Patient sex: M
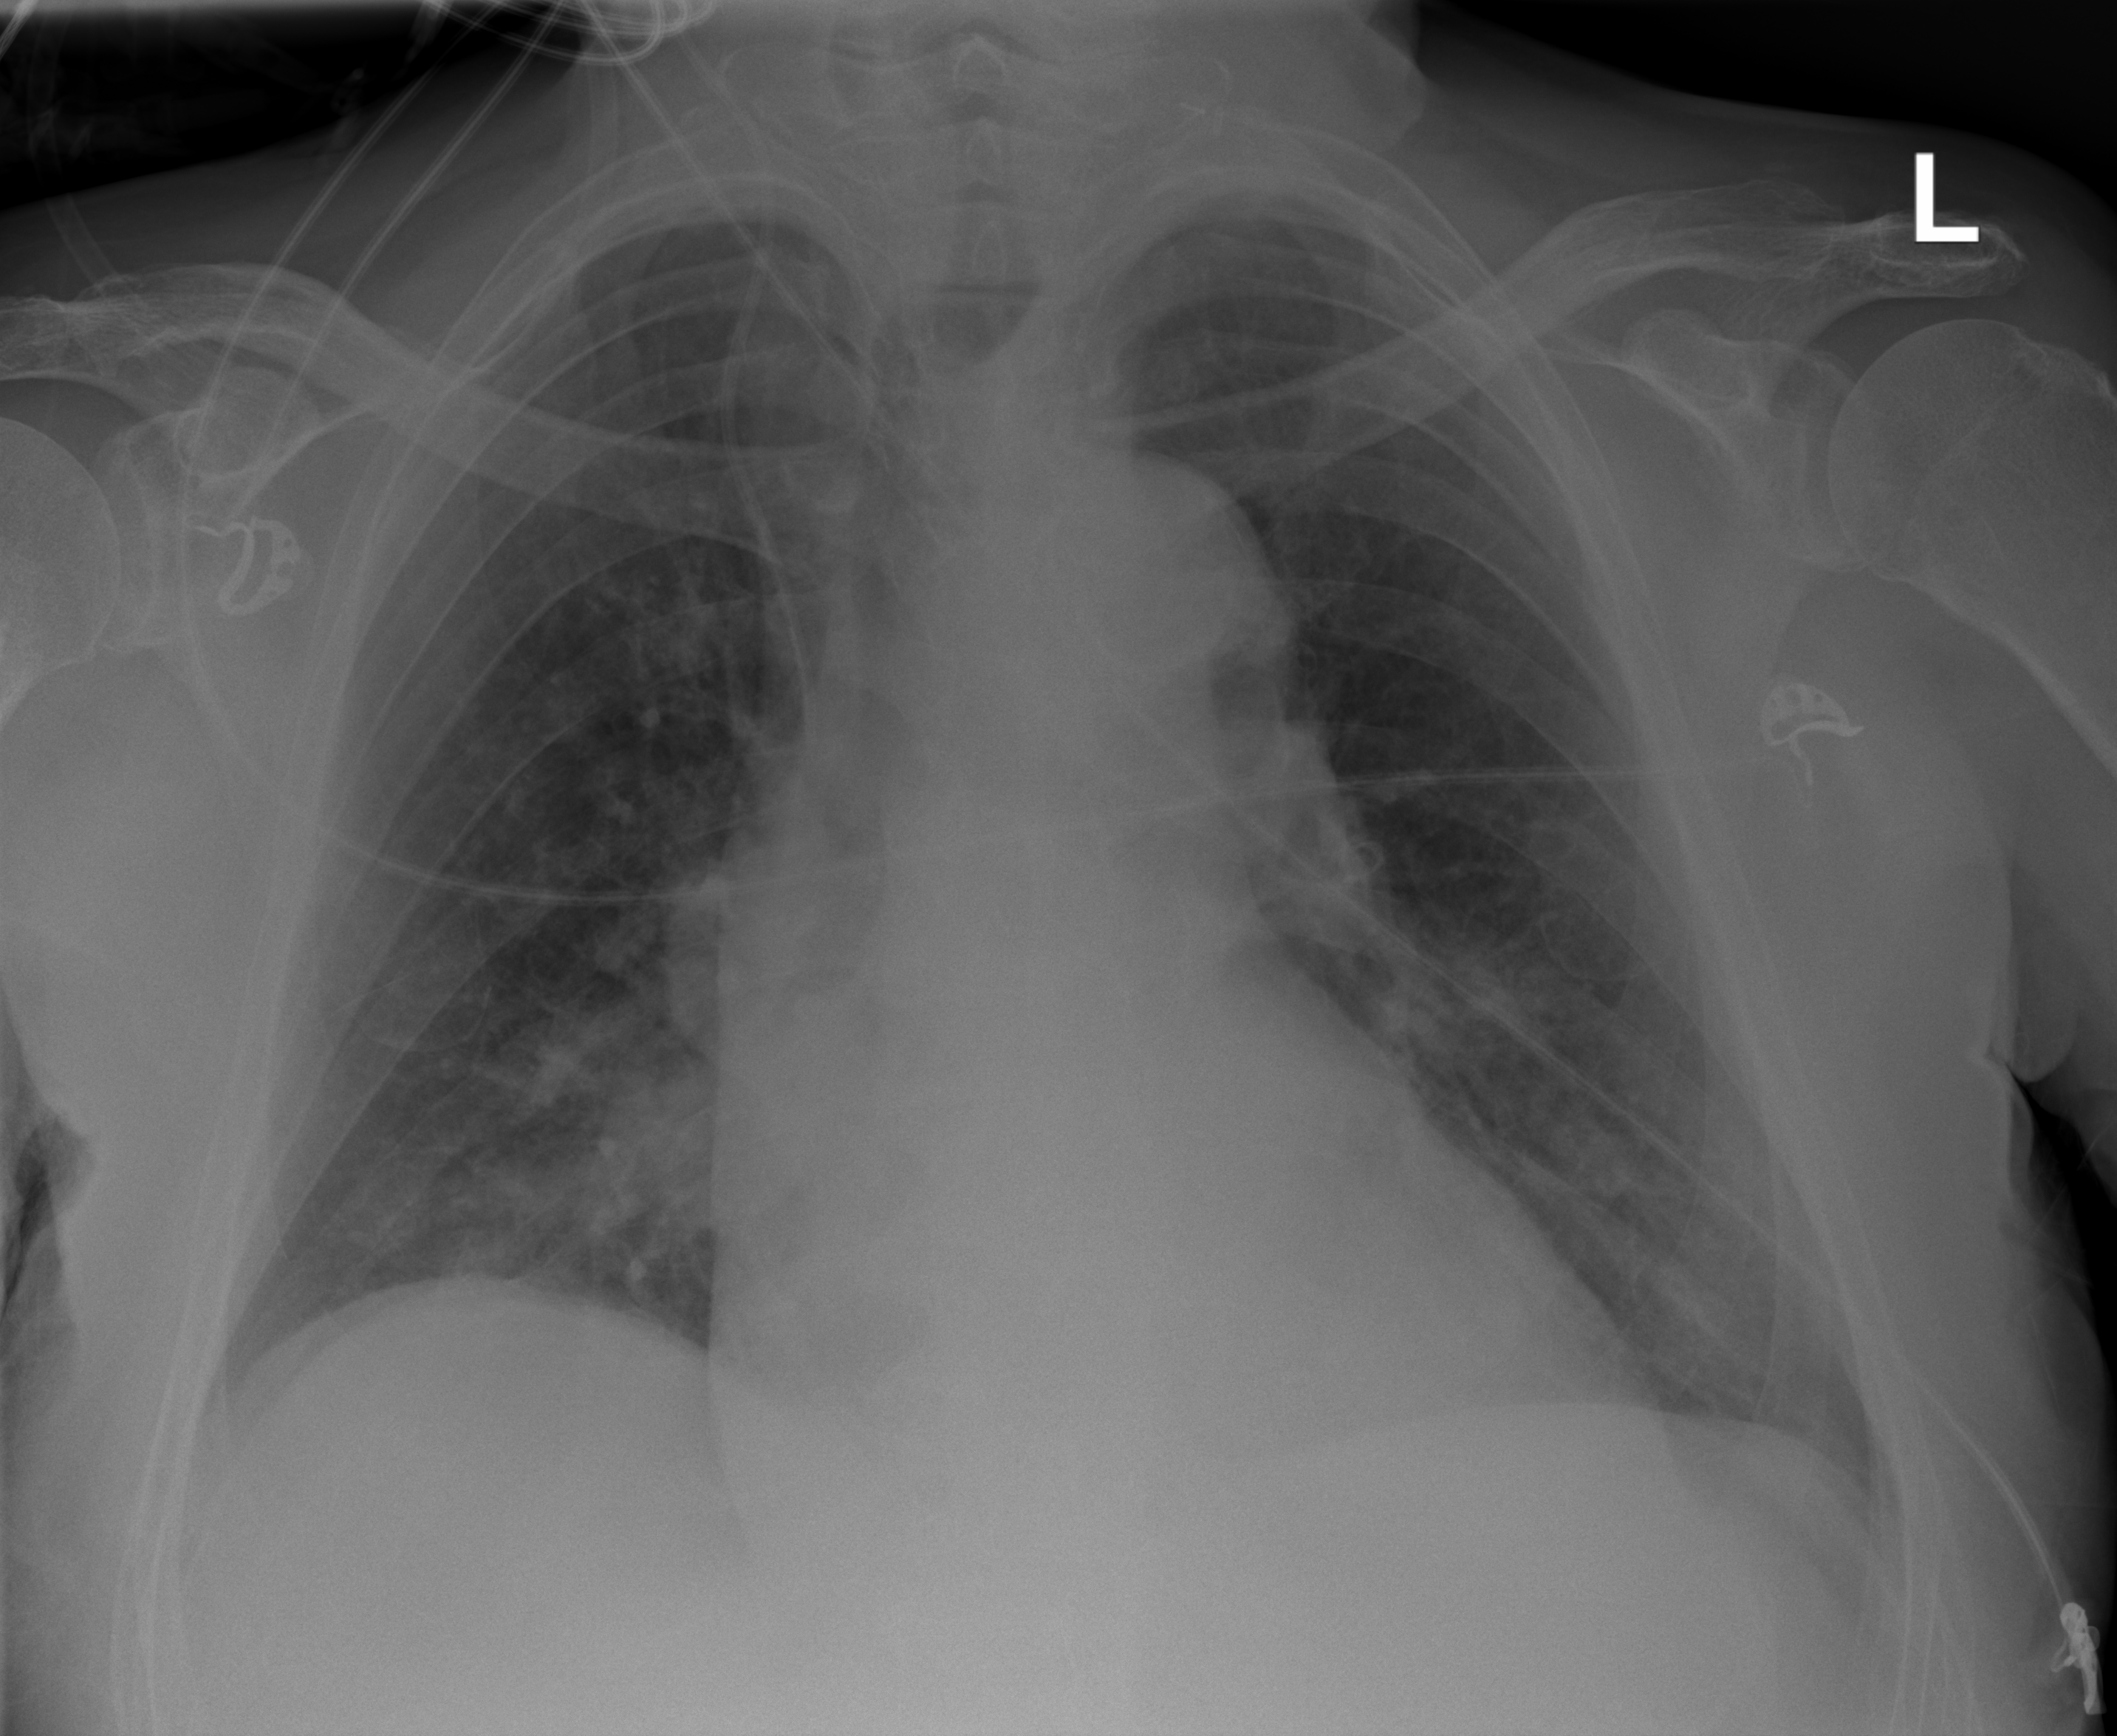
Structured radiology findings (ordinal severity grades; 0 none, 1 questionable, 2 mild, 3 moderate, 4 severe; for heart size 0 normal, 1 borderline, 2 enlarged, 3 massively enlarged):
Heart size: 1
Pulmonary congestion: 0
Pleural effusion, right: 0
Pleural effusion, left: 0
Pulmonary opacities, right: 2
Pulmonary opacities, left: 2
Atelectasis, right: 0
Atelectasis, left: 0